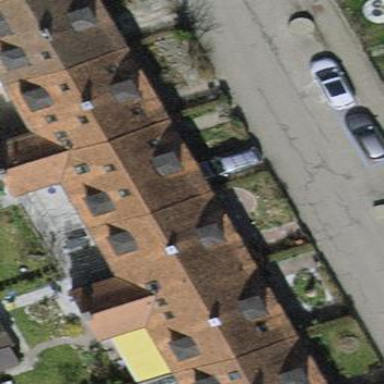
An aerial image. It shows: House with gabled roof covered in tiles. The roof is oriented across the building.